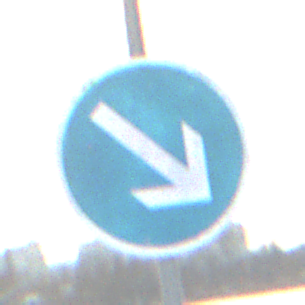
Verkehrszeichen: VorgeschriebeneVorbeifahrtRechts
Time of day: SunriseSunset
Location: Outdoor (Nature)
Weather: PartlyCloudy
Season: NotSpecified
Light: Natural